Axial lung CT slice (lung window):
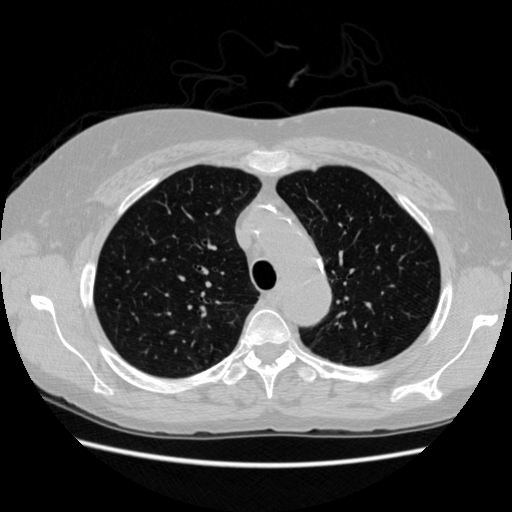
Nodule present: no